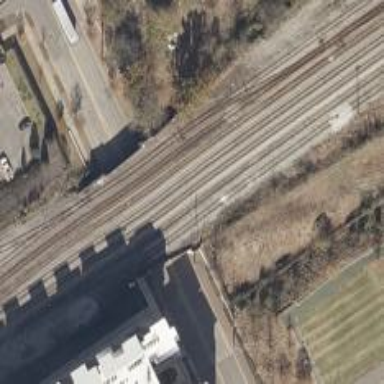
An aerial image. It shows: Railway siding with rails.